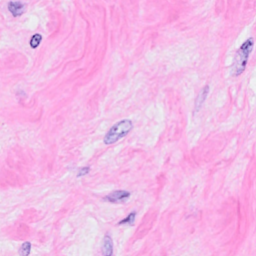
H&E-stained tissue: Breast